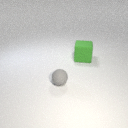
small gray rubber sphere in front of large green rubber cube